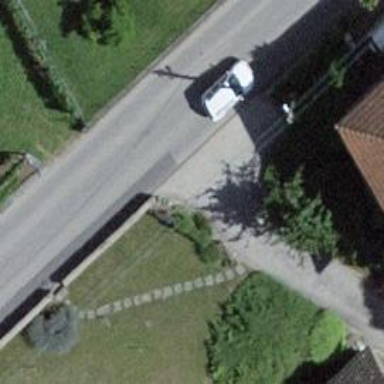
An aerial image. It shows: Asphalt sidewalk.